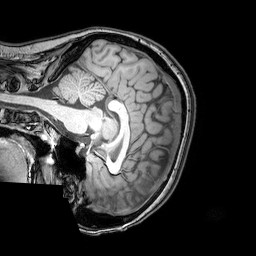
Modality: T1w
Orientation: sagittal
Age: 22
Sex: female
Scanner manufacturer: philips
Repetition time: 0.00812 s
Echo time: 0.00373 s